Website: macys
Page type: gifting
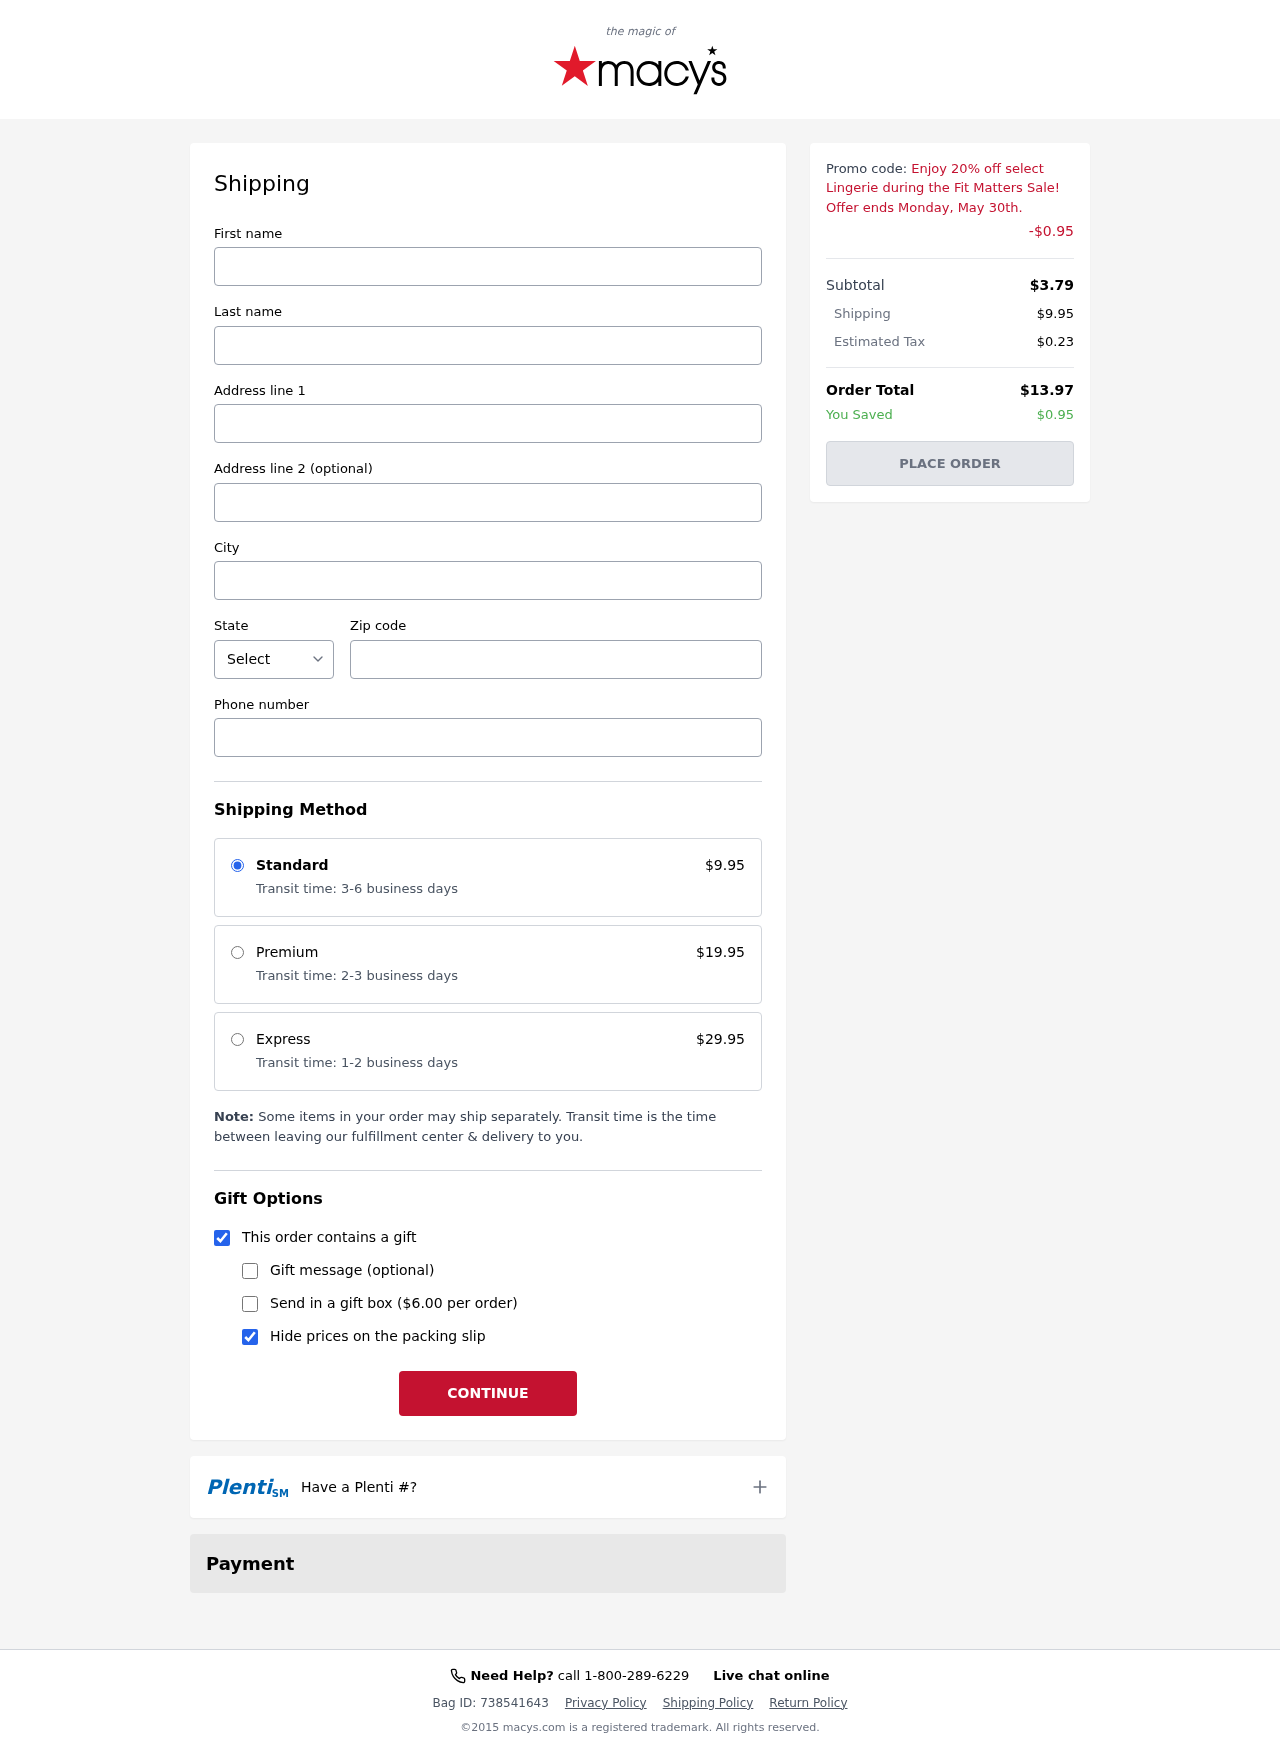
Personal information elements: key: PII_CITY
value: Bridgeston
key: PII_FIRSTNAME
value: Robert
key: PII_LASTNAME
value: Raymond
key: PII_PHONE
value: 6386912284
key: PII_POSTCODE
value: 93388
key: PII_STATE_ABBR
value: MI
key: PII_STREET
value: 936 Campbell Grove
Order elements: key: ORDER_SHIPPING_COST
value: $9.95
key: ORDER_DISCOUNT
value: -$0.95
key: ORDER_SUBTOTAL
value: $3.79
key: ORDER_TAX
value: $0.23
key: ORDER_TOTAL
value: $13.97
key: ORDER_SAVINGS
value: $0.95